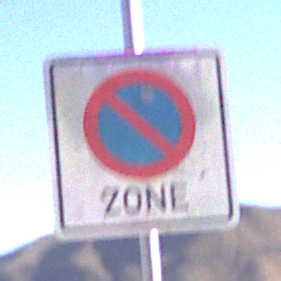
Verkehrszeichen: BeginnEingeschraenktesHalteverbotZone
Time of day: Midday
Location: Outdoor (Nature)
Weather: Clear
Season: NotSpecified
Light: Natural